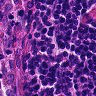
Metastatic tissue present: no